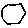
Label: hexagon